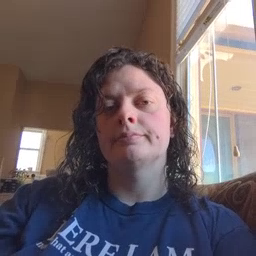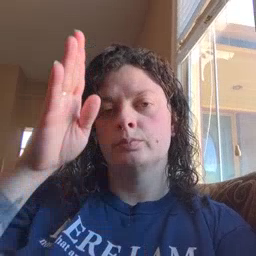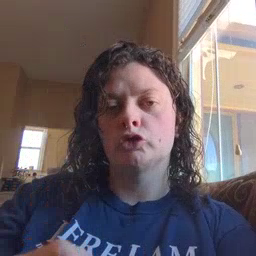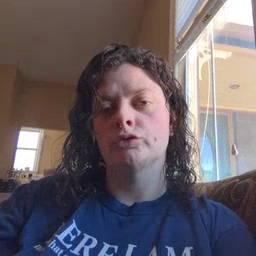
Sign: person